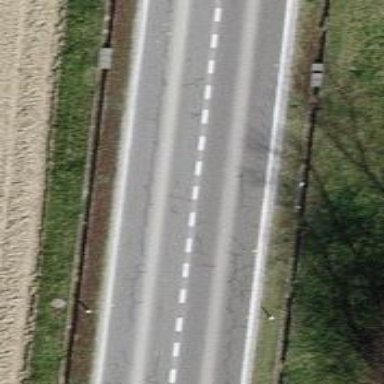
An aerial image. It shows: Secondary road with asphalt surface.